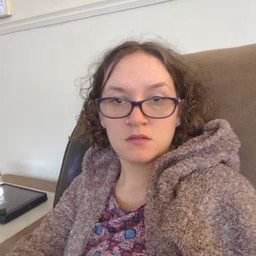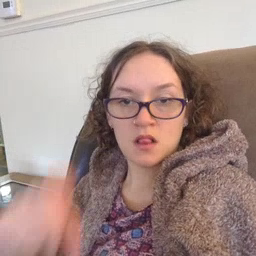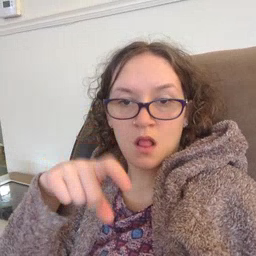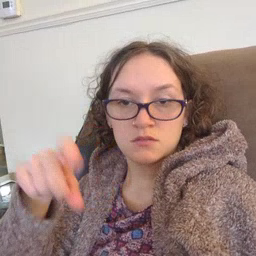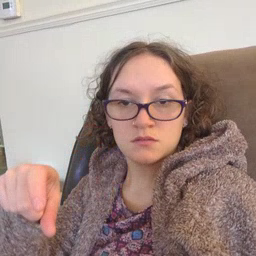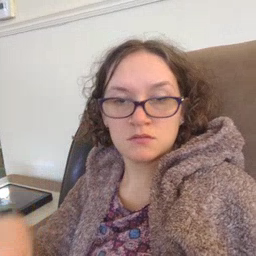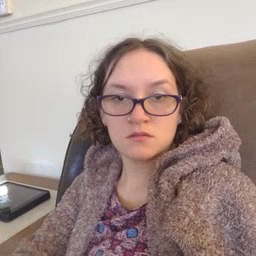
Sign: closet